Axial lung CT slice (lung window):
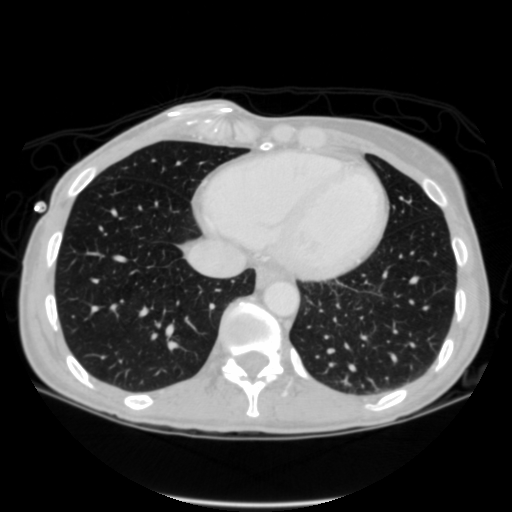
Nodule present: no